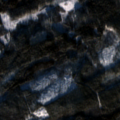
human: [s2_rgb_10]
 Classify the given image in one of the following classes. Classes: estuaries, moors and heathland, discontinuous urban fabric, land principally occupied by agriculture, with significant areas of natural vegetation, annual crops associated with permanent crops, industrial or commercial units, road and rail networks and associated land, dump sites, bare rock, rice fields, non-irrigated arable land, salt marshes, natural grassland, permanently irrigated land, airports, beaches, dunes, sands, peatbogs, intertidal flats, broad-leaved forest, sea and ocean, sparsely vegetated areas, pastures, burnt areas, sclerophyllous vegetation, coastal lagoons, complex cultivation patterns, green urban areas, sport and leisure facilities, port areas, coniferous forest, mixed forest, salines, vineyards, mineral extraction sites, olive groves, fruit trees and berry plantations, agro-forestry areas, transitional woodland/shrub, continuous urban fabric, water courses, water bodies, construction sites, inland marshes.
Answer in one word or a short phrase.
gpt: coniferous forest, mixed forest